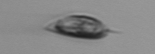
Label: Prorocentrum_triestinum